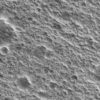
Label: not_dusty